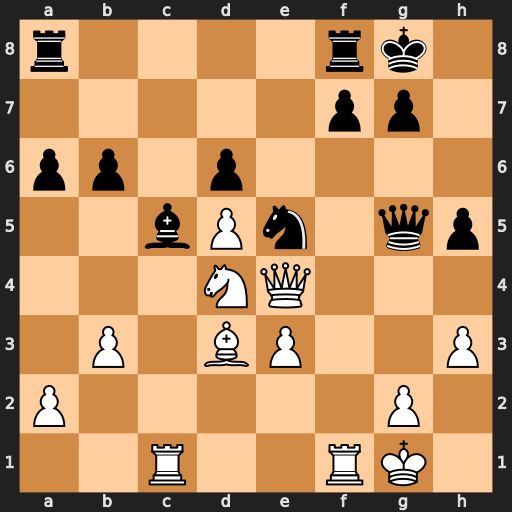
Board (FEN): r4rk1/5pp1/pp1p4/2bPn1qp/3NQ3/1P1BP2P/P5P1/2R2RK1
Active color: w
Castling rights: -
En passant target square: -
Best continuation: Qh7#